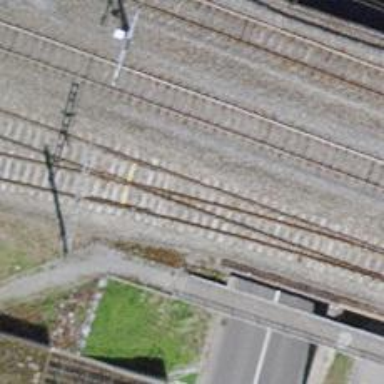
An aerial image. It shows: Bridge carrying single electrified rail track used for siding service. The track is equipped with contact line.